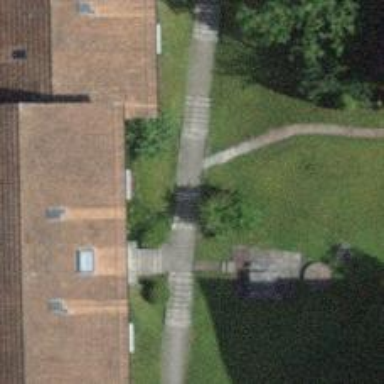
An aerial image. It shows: Steps with asphalt surface.